Question: I am using reportlab to generate simple bar chart.
the following is my code.
'''
from reportlab.graphics.shapes import Drawing
from reportlab.graphics.charts.barcharts import VerticalBarChart
d = Drawing(300, 200)
chart = VerticalBarChart()
chart.width = 260
chart.height = 160
chart.x = 30
chart.y = 30
chart.groupSpacing = 10
chart.barWidth = 4
chart.data = [[20.5,0.01],[32.4,0.01]]
chart.categoryAxis.categoryNames = ['foo','bar']
d.add(chart)
d.save(fnRoot='trial',formats=['png',])
'''

both the bars are being displayed under 'foo' , while one must be under 'foo' and another under 'bar' lables.
I tried groupSpacing and barSpacing but could make the bars to come under correct lables.
Can you please tell me how to solve this. I am new to reportlab and hence not able to solve this, also there is very less documentation for reportlab available.
I need to add more labels so how can i do this.
Thanks
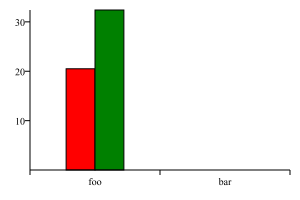
Answer: There is a misunderstanding here, your chart data come in series like [[20.5,0.01],[32.4,0.01]] so you first group has two bars of values 20.5 and 32.4, your second group has another two bars of values 0.01 and 0.01. The values on the second series are so small that you cannot see their bars.
If your desire was to display the 32.4 bar in the first group and the 20.5 in the second group then you could change your data into
'''
chart.data = [(20.5,32.4),(0.01, 0.01)]
'''